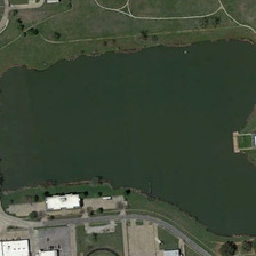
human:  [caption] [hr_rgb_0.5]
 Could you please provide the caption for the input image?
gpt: different buildings and green meadows are around a pond.

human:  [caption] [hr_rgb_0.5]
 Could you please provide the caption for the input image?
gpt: There are some buildings and green meadows around the pond.

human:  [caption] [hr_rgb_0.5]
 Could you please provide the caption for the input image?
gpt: There are several buildings and green grass around the pond.

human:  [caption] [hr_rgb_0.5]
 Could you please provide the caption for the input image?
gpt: There are many buildings and grass around the pond.

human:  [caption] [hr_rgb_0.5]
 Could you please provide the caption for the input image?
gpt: Several buildings and Green Meadows are to the REDOR of a lake.